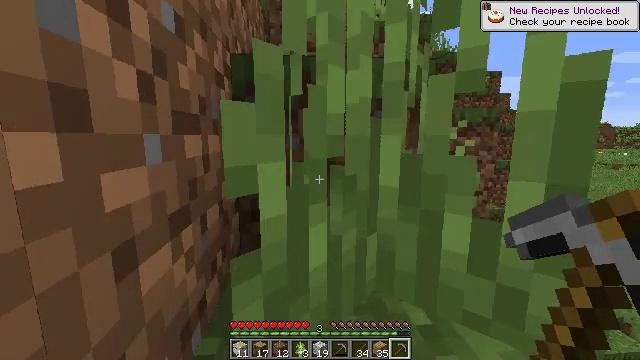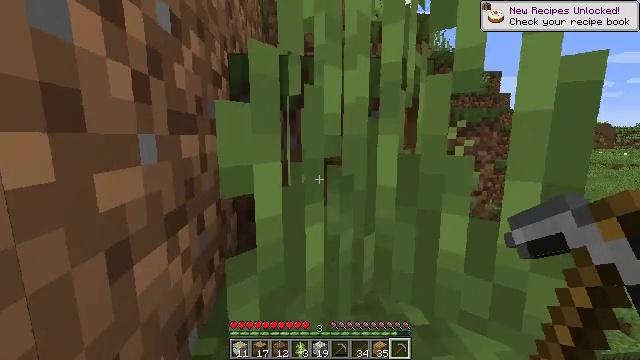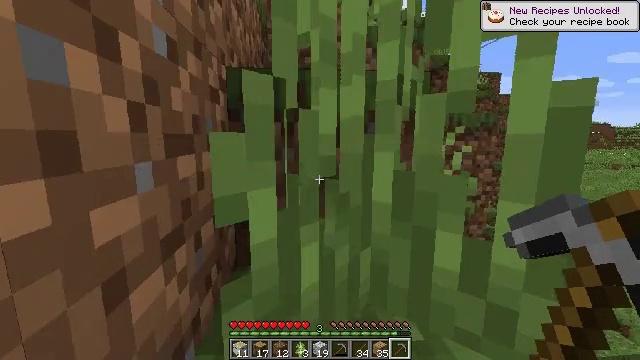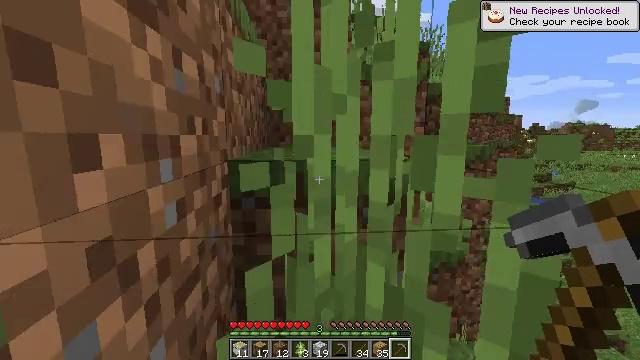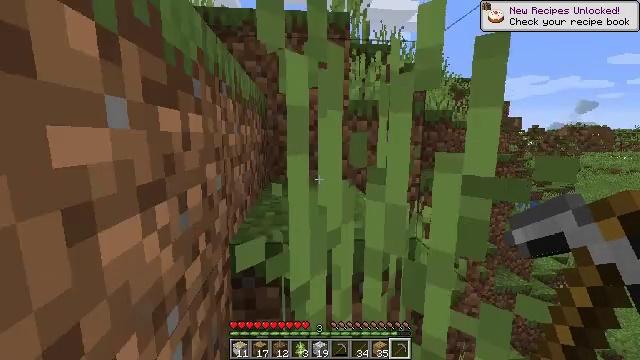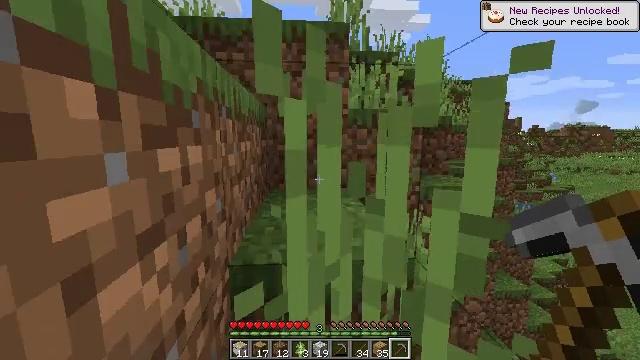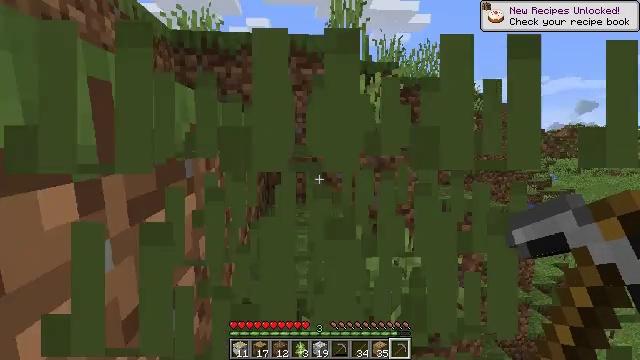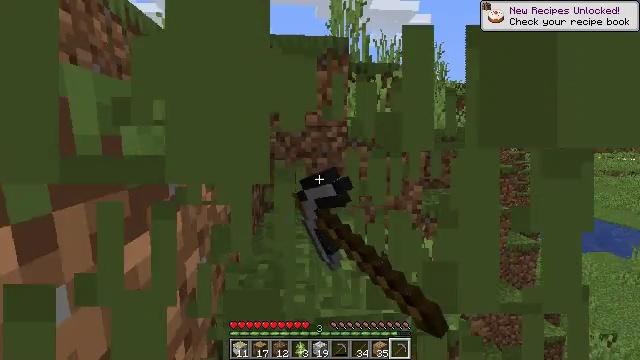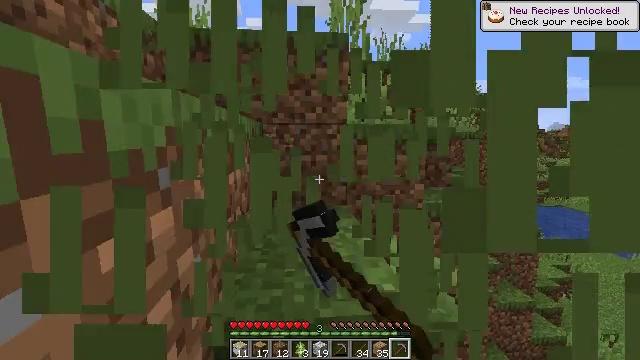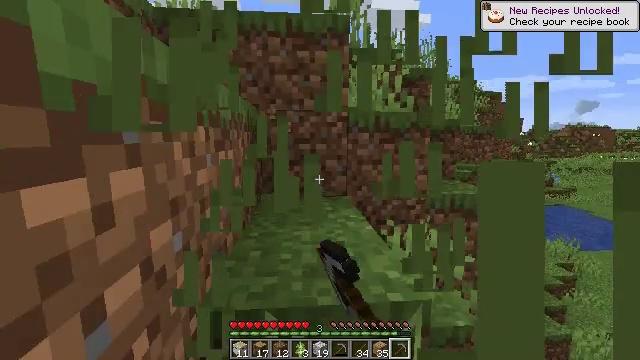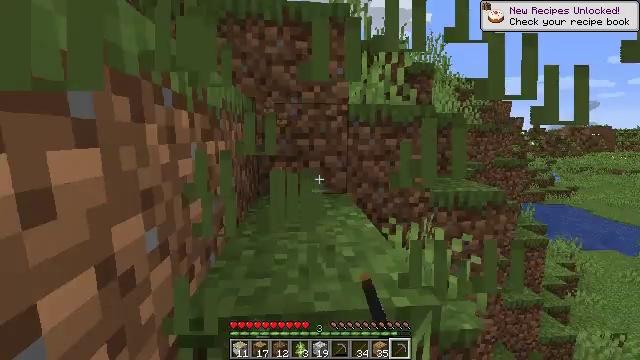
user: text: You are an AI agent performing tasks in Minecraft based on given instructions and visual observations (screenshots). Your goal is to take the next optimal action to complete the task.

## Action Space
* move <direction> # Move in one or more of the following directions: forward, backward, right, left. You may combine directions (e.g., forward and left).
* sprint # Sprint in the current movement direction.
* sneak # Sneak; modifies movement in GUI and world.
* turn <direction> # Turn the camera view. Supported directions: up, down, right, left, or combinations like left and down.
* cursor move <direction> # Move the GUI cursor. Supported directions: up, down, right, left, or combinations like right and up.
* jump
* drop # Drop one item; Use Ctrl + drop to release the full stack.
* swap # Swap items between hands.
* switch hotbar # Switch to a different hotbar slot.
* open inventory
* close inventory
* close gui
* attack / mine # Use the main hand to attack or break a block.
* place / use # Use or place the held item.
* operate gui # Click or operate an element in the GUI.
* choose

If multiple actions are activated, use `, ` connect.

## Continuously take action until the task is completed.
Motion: motion action
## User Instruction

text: Collect tall grass by breaking it.
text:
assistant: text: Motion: move forward
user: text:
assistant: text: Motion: move forward, jump
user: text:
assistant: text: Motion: move forward, jump
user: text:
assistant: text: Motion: move forward, jump
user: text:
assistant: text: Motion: move forward, jump
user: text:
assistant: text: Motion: move forward, attack / mine
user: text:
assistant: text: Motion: move forward, attack / mine
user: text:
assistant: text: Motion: move forward, attack / mine
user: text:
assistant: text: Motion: move forward, attack / mine
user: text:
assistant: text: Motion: move forward
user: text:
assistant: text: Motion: no_op